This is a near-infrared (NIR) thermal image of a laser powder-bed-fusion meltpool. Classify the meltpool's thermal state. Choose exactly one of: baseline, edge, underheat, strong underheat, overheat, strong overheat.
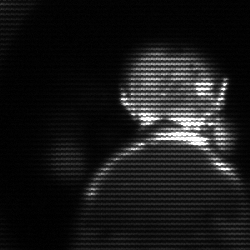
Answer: baseline